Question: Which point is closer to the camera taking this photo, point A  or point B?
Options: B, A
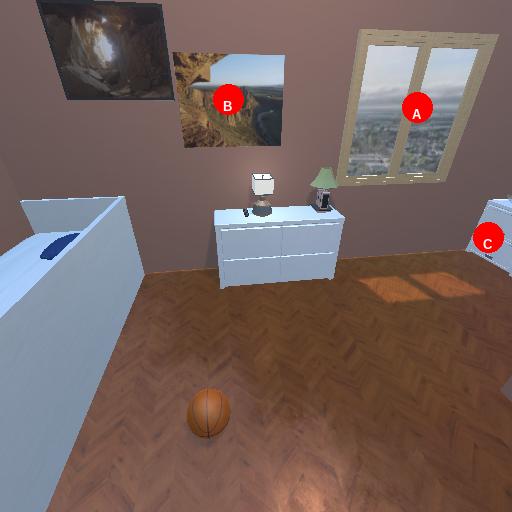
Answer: B